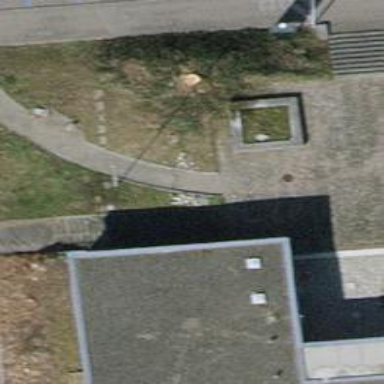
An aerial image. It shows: Brown bench in the vicinity.